Question: The "A" port of a three level bridge needs to be connected to Gain block as shown here:

However, a red line pop-ups and the connections are not possible.
Can somebody please let me know how do we make this connection ?
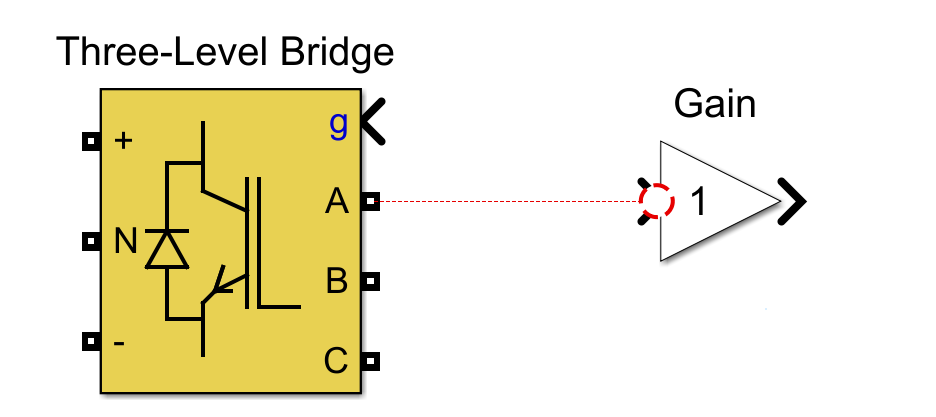
Answer: You have two issues
1. The bridge block is from the Simscape Electrical components library. Simscape ("physical system") blocks and Simulink (mathematical / numerical) blocks are not directly compatible, see this documentation: Connecting Simscape Diagrams to Simulink.... This is indicated by the different symbols on the connector lines and the connection points of the blocks
2. You are trying to connect an input port of the Bridge to the input port of the Gain. Work out which way you actually want this signal to go and connect one end of your signal to an output of the Gain or the Bridge. You may have confused things here by flipping the bridge upside-down from its default orientation, so the inputs are now on the right.
An example for a three-level PWM converter (which contains conversions from Simulink to PS and use of the three-way bridge block) is shipped with MATLAB, you can run
'''
uiopen('power_3levelVSC',1);
'''
To view the model. The corresponding documentation is here: <URL>